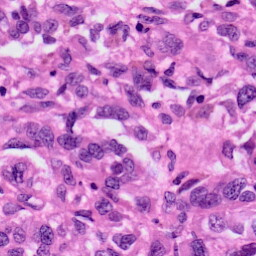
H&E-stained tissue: Skin